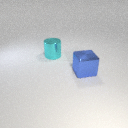
large cyan metal cylinder behind large blue metal cube